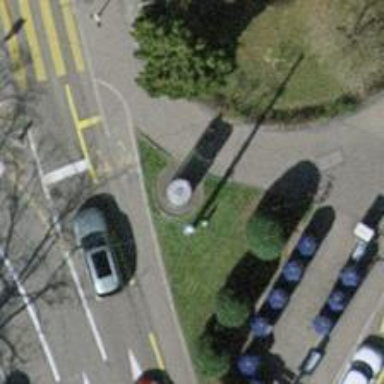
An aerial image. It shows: Telephone amenity.